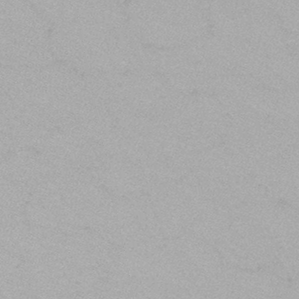
Label: frost